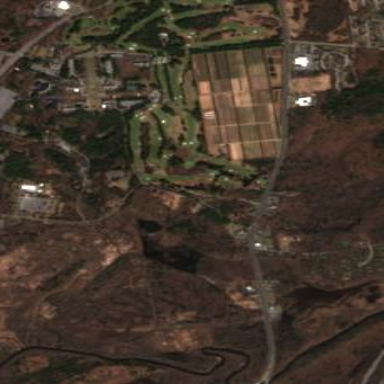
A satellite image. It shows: Golf course.